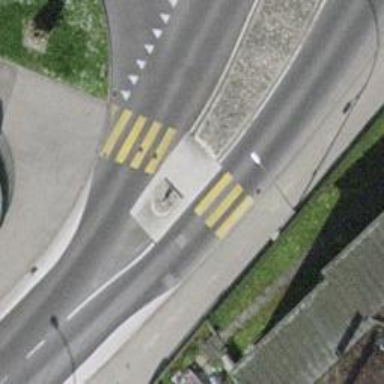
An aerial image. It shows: Marked crossing with zebra markings.